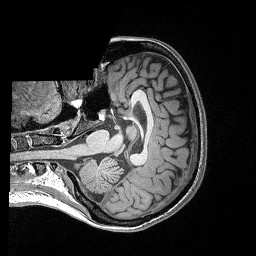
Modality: T1w
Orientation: axial
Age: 26
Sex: female
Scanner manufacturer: siemens
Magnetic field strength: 3 T
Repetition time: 2.4 s
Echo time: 0.03 s